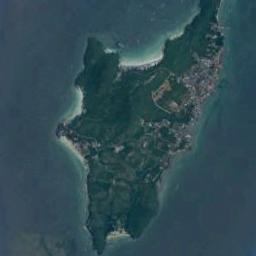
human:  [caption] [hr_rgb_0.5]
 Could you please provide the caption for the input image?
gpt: Irregularly shaped green islands are surrounded by blue sea water, Green plants on the island, Buildings and houses .

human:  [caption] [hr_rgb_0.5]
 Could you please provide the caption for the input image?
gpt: The island has dense vegetation and residential areas and the waters around the island is deep blue .

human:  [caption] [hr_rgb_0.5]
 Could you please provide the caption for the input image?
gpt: The island is surrounded by sea .

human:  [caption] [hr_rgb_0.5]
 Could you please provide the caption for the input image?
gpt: There are many trees on the island .

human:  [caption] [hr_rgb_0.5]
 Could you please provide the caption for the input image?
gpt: There are green land and many buildings on the island .